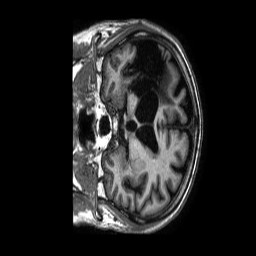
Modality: T1w
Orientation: coronal
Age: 61
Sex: male
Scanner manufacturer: philips
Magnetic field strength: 1.5 T
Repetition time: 0.007878 s
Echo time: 0.003603 s